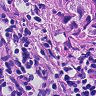
Metastatic tissue present: yes